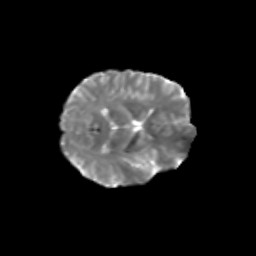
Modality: T2w
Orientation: axial
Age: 34
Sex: female
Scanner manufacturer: siemens
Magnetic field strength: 3 T
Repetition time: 1.8 s
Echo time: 0.07 s